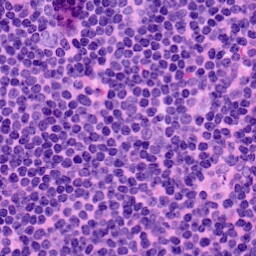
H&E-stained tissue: LymphNode